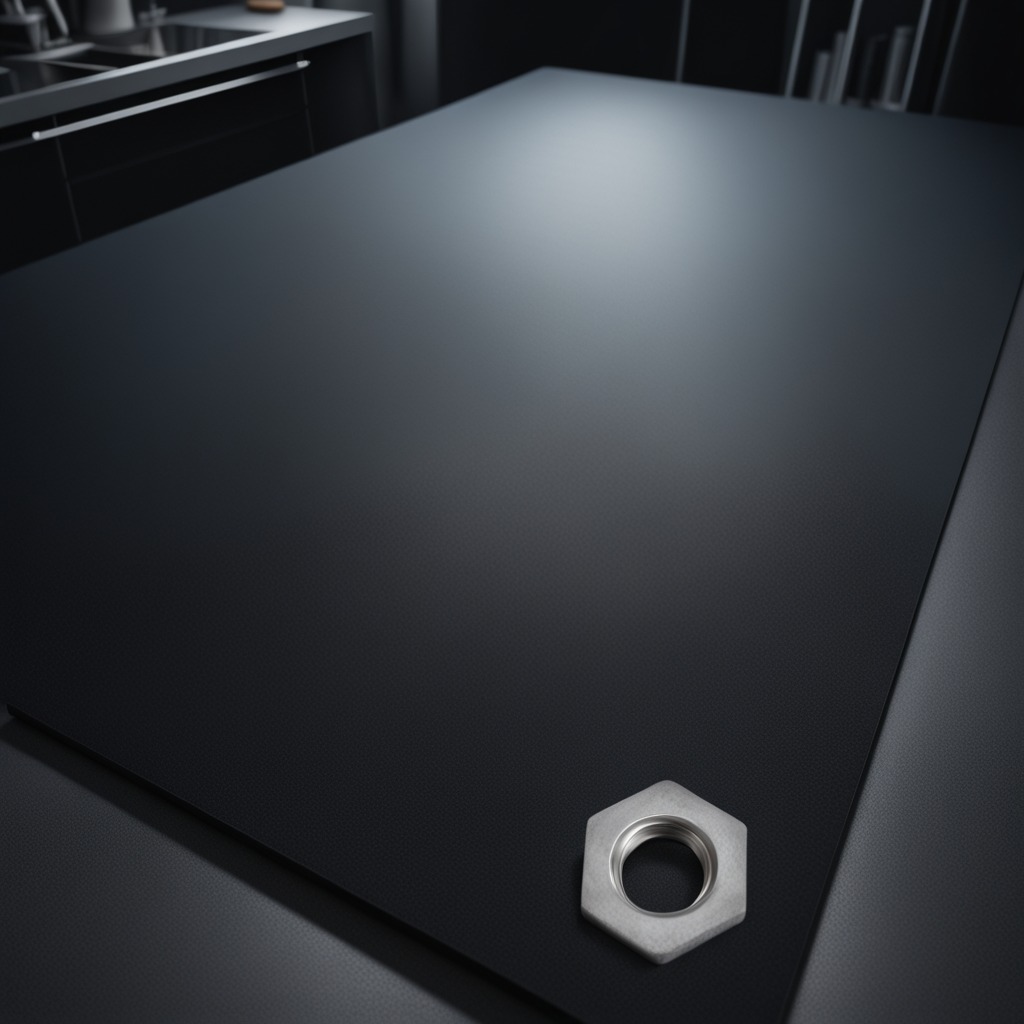
A metal nut is lying on the granite tabletop inside a workshop at night.